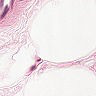
Metastatic tissue present: no